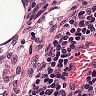
Metastatic tissue present: no